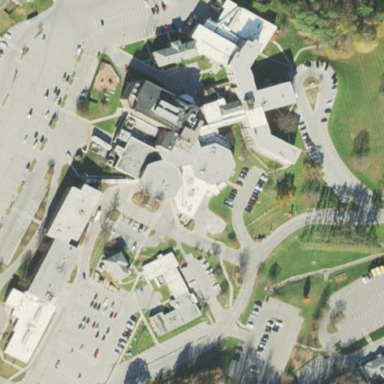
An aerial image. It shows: Hospital providing healthcare services.